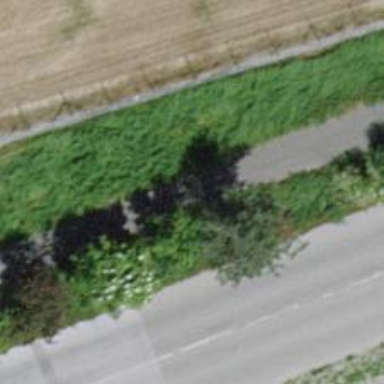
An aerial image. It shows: Sidewalk next to sidepath for cyclists.